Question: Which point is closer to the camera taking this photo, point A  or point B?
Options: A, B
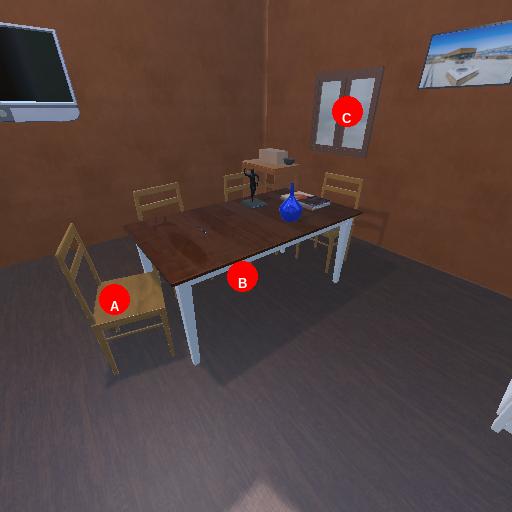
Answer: A